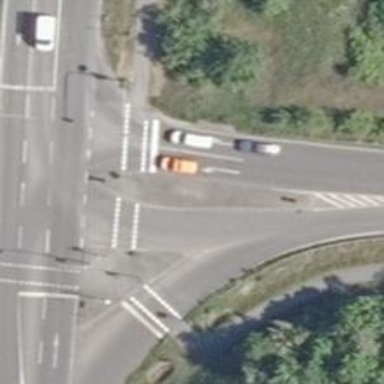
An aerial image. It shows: Road crossing with traffic signals and island.